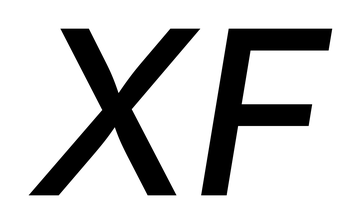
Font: Inter-Italic_Medium_Italic